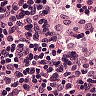
Metastatic tissue present: no